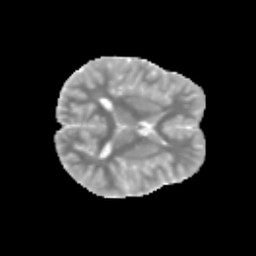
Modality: MD
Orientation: axial
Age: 13
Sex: male
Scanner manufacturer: siemens
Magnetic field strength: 3 T
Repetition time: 3.8 s
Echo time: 0.07 s